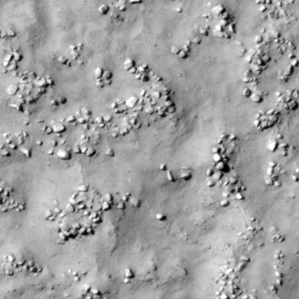
Label: non_frost